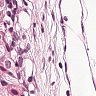
Metastatic tissue present: yes